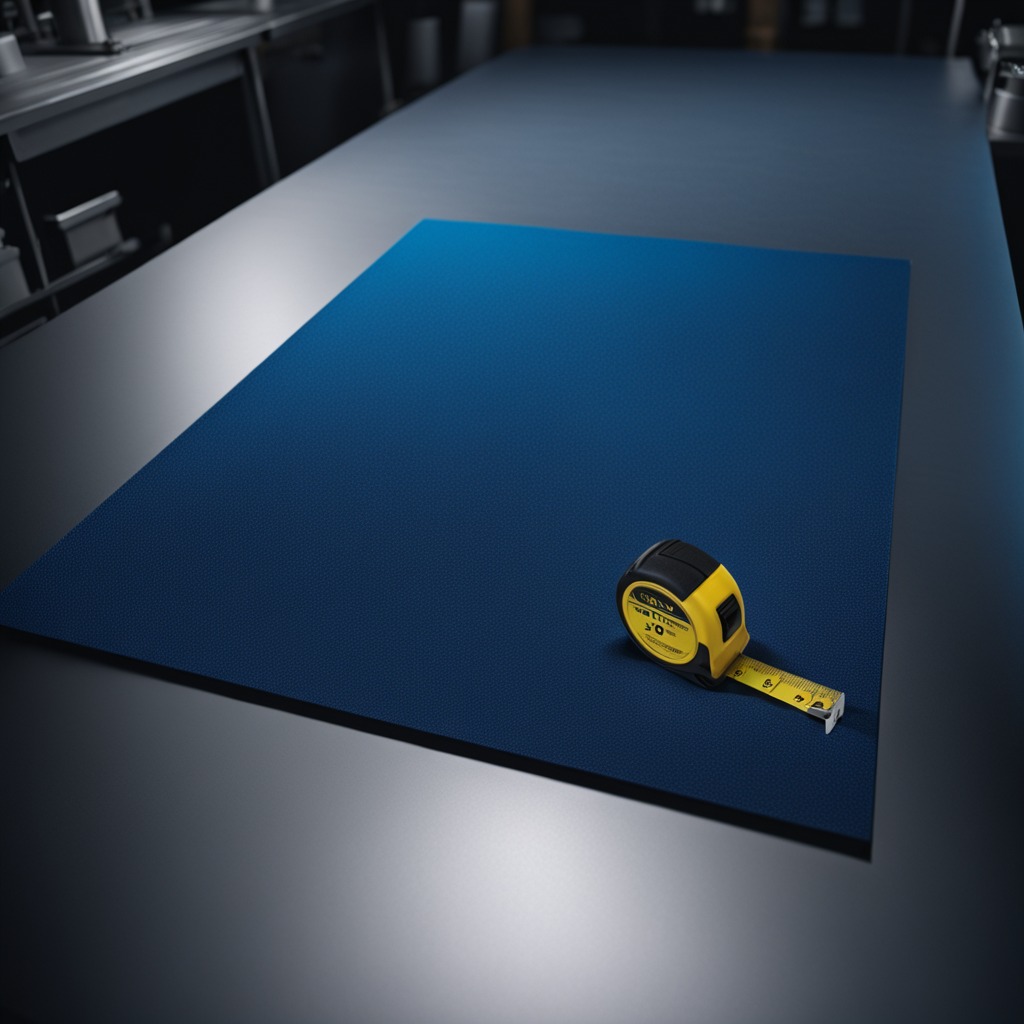
A measuring tape lies on the clean granite tabletop inside a workshop at night dim ambient light soft shadows worn but beneath the mat